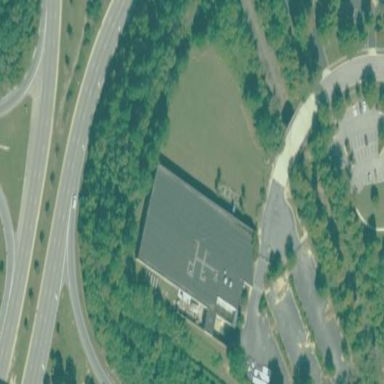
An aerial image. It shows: Commercial building.